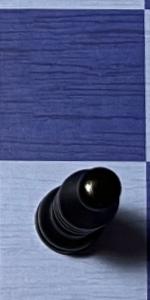
Label: Bishop_Black